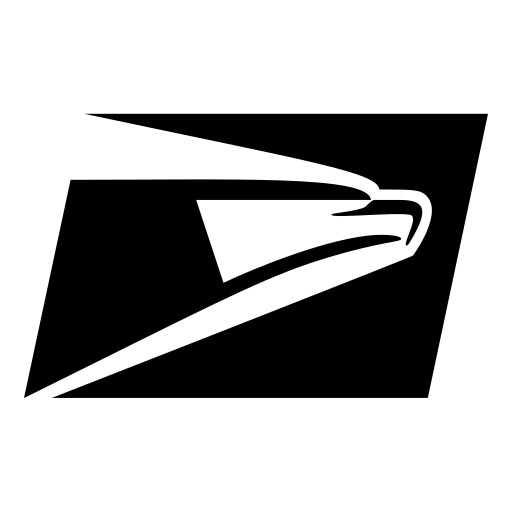
Tags: icon, FontAwesome, fa-icon, brand, usps